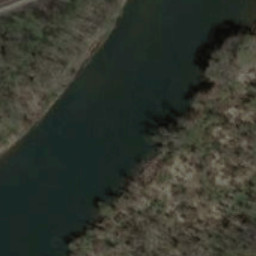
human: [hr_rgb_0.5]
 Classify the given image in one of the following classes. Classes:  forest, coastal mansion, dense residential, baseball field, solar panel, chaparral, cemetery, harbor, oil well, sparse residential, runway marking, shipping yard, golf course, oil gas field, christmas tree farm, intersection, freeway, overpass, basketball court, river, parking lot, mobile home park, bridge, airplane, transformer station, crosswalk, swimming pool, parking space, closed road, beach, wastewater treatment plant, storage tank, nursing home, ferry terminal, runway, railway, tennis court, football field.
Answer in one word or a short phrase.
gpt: river